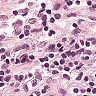
Metastatic tissue present: no